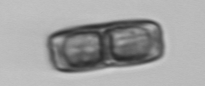
Label: Ephemera